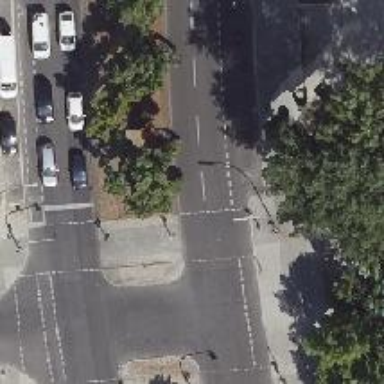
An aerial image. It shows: Crossing with traffic signals and right kerb extension. It includes island.